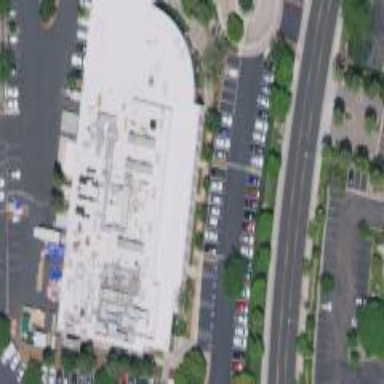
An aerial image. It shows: Industrial office building.